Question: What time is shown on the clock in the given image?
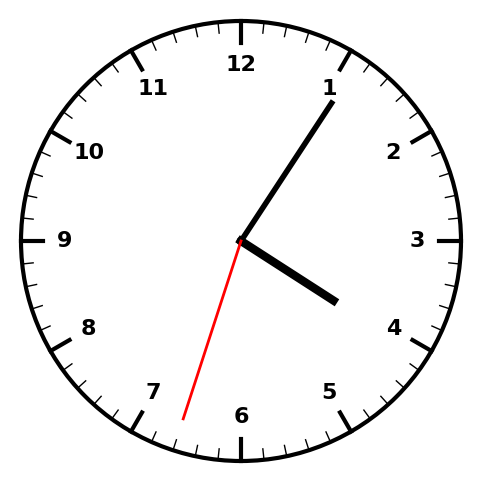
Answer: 04:05:33